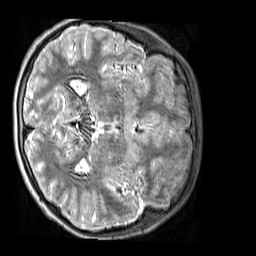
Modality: T2w
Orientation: axial
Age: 12
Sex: male
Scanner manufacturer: siemens
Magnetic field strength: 3 T
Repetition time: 3.2 s
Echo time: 0.408 s